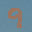
Label: 9